The image is a wavelet scalogram (time versus scale/frequency) of a rolling-element bearing's vibration signal. Based on the visible evidence, which condition applies: normal, inner_race, outer_race, ball?
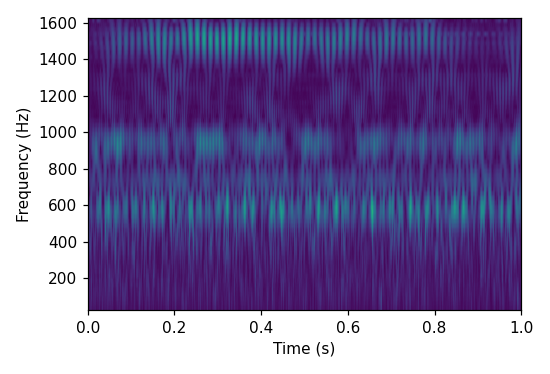
Answer: normal